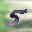
Label: 5